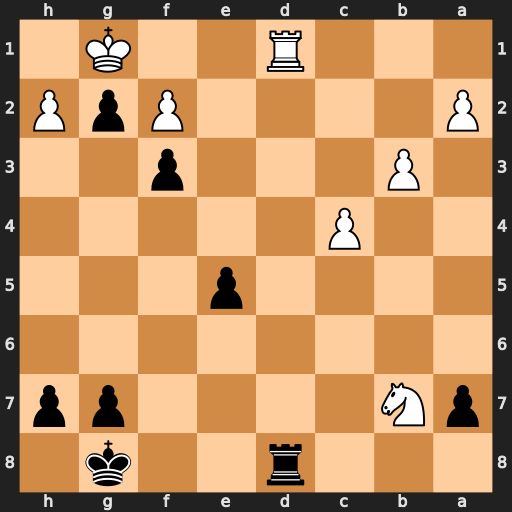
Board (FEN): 3r2k1/pN4pp/8/4p3/2P5/1P3p2/P4PpP/3R2K1
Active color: b
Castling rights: -
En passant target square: -
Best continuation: Rxd1#